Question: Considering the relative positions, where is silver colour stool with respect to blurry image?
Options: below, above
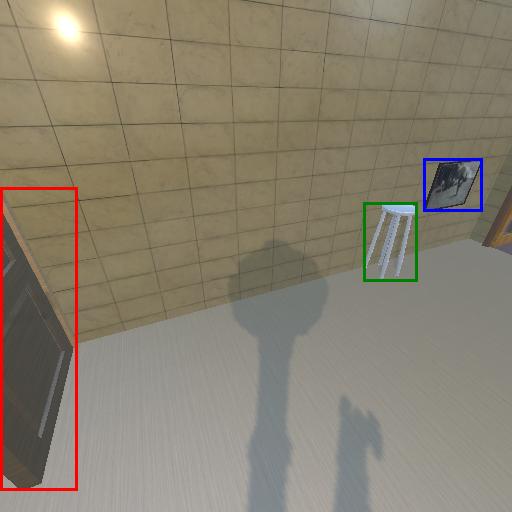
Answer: below